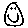
Label: smiley face